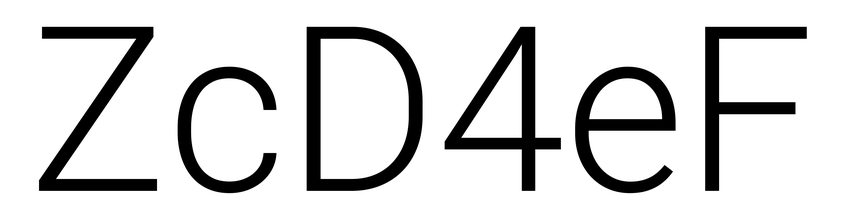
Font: Roboto_Light